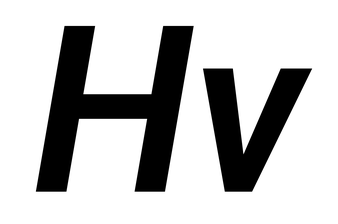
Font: Roboto-Italic_SemiBold_Italic